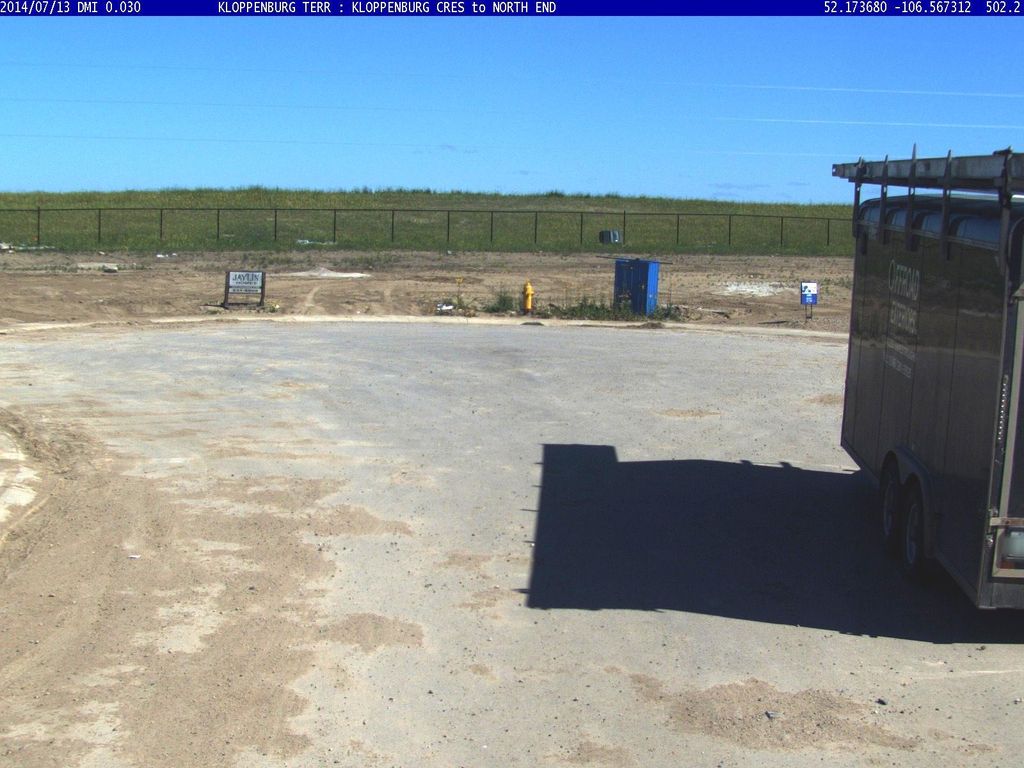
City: saskatoon